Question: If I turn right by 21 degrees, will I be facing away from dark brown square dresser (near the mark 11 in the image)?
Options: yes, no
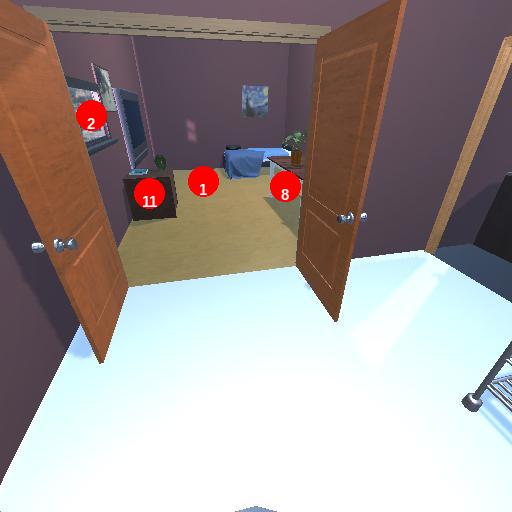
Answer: yes